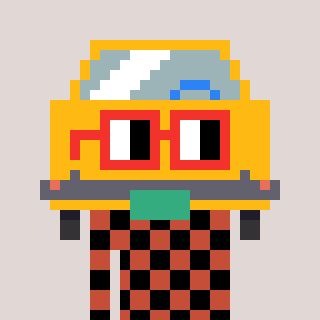
a pixel art character with square red glasses, a taxi-shaped head and a rust-colored body on a warm background